Question: I have a responsive layout. One block has a form input and button. How can I make the elements have a combined width of 100%?
Im using Twitter Bootstrap 3 but I cant see any classes they provide for this.
Ive tried using display table on the the container and display table-cell on the the children but it doenst work, im assuming text input doenst render the styles in the same way a div would.
I could use absolute positioning but then the CSS would break if the button's text was lengthened. So I would rather stay clear of this method.
I dont want to set a fixed % width eg 80% for the input and 20% for the button. I want the button to take up the space it requires, and for the input to take whatever is left.

<URL>
'''
<div class="form-group">
<input type="text" placeholder="Search">
<button type="submit" class="btn btn-default">Submit</button>
</div>
.form-group {
background: grey;
margin-top: 10px;
margin-left: auto;
margin-right: auto;
width: 30%;
}
'''
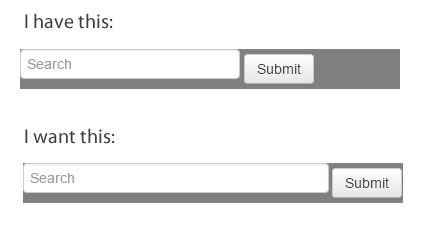
Answer: If you put a div around the search bar, then you can use display: table/table-cell on .form-submit and its children. I assumed that .search_bar_div's width would have been auto, but that didn't quite stretch all the way. But then I tried 100% and this seems to be working as you want.
I tested Mozilla and Chrome only.
'''
<style type="text/css">
.form-group {
background: grey;
margin-top: 10px;
margin-left: auto;
margin-right: auto;
width: 30%;
display: table;
}
.search_bar_div {
width: 100%;
display: table-cell;
}
.form-group .search_bar_div #search_bar {
width: 100%;
}
.form-group .btn {
display: table-cell;
}
</style>
<div class="form-group">
<div class="search_bar_div">
<input id="search_bar" type="text" placeholder="Search">
</div>
<button type="submit" class="btn btn-default">Submit</button>
</div>
'''